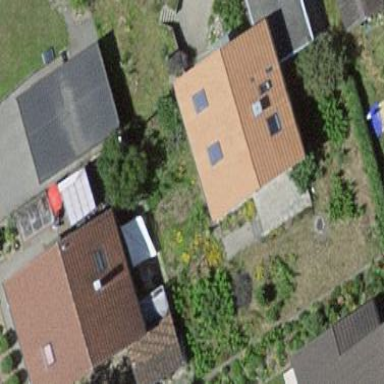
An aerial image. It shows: Building with tile roof.